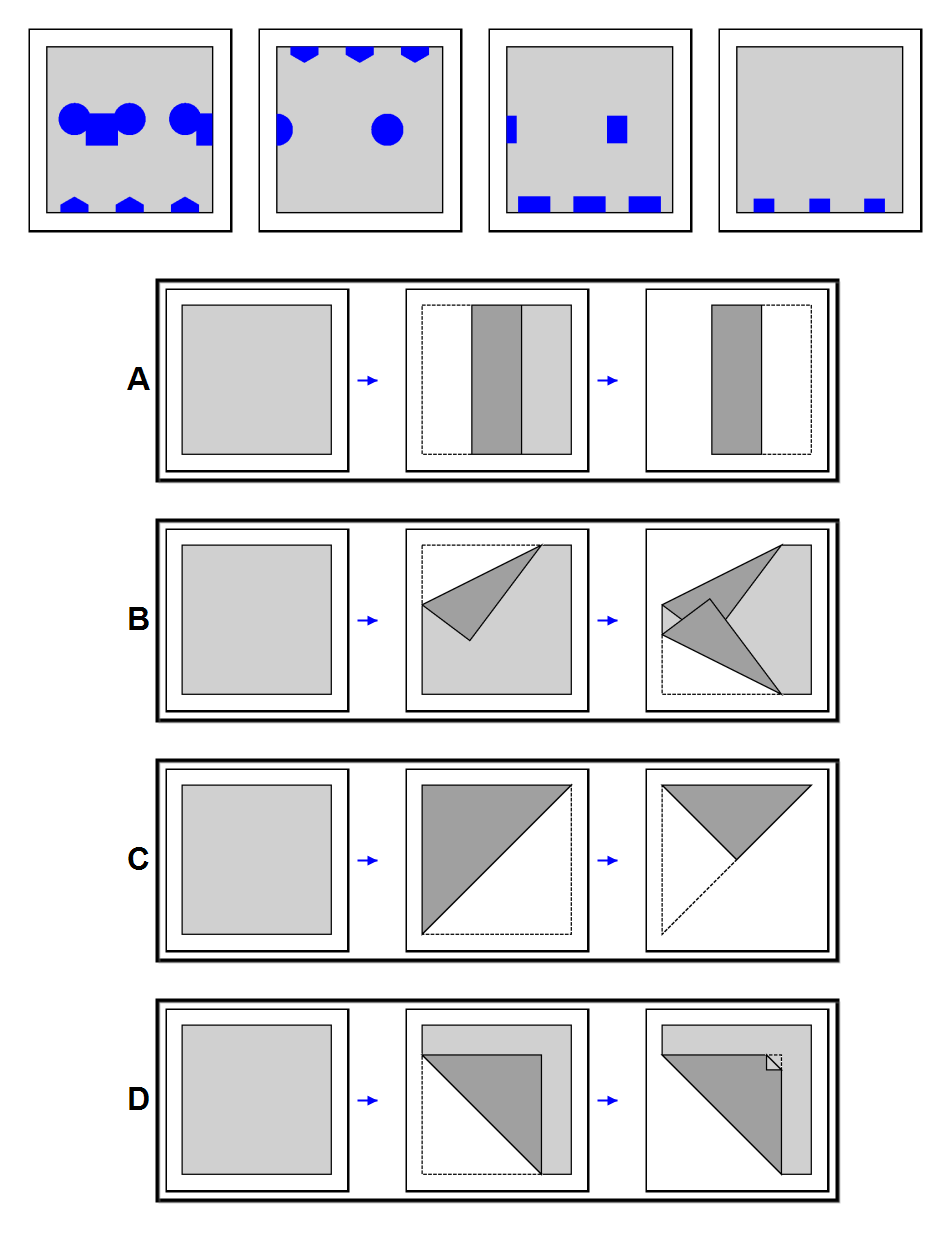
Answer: A